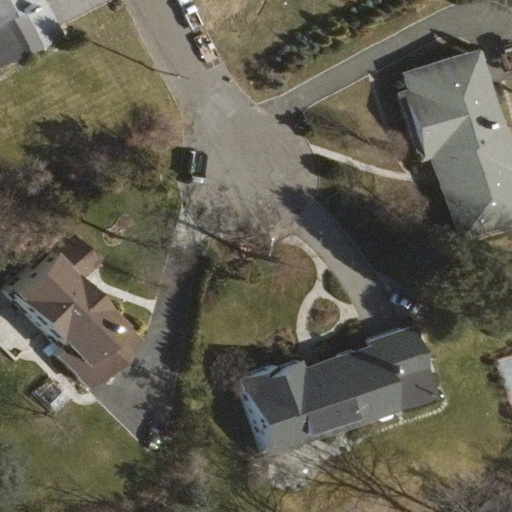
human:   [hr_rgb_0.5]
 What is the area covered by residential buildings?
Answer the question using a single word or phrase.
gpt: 1564m2

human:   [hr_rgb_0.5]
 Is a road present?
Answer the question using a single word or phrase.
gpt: yes

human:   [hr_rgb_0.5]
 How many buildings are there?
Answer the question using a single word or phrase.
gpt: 4

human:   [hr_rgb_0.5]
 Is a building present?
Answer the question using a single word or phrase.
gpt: yes

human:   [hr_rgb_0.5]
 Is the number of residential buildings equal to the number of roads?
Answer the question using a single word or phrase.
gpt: no

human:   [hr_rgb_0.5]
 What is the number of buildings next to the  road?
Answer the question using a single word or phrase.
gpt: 4

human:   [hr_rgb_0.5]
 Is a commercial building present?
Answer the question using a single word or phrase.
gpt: no

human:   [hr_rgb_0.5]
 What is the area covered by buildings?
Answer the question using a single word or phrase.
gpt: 1564m2

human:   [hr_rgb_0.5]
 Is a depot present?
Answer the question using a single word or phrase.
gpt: no

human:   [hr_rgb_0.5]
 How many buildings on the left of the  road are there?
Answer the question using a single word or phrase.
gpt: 2

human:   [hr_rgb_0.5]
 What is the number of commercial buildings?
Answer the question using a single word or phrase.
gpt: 0

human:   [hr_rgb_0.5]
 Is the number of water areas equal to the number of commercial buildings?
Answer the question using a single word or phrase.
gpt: yes

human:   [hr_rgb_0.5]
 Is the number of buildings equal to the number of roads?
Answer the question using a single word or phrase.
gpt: no

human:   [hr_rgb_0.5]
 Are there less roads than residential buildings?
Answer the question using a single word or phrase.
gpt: yes

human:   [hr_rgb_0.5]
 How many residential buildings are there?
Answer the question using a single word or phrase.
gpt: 4

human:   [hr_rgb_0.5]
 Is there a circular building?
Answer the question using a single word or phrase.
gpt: no

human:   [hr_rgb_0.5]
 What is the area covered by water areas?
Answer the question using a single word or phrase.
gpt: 0m2

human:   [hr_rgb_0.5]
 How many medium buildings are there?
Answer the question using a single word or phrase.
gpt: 1

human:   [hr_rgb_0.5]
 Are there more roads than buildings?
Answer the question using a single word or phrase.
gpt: no

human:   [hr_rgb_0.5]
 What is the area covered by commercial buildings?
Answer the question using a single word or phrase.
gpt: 0m2

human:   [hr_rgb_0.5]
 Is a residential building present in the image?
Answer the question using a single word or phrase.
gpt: yes

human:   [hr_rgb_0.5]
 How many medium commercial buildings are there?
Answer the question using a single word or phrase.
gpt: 0

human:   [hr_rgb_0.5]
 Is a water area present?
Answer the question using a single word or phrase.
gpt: no

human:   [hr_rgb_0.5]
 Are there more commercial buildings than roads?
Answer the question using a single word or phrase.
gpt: no

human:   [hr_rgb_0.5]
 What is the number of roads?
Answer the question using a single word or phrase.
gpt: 1

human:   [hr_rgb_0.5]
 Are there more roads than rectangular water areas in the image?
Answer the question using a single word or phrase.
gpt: yes

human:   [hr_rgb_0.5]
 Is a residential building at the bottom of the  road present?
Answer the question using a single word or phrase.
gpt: yes

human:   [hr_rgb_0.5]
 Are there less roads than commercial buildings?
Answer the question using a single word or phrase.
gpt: no

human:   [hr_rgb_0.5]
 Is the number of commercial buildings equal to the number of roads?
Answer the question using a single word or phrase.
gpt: no

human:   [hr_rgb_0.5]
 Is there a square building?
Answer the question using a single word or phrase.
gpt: no

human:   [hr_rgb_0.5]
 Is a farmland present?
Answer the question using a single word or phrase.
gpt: no

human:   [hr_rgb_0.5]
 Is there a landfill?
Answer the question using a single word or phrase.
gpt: no

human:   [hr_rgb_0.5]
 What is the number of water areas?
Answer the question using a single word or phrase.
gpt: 0

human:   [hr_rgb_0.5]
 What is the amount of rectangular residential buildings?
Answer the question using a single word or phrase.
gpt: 0

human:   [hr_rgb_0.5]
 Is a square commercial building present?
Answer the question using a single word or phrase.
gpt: no

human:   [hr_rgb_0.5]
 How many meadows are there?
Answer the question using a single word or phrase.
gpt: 0

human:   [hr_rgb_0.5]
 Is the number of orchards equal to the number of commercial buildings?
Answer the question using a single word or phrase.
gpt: yes

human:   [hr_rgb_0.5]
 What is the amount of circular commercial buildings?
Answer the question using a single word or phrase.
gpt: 0

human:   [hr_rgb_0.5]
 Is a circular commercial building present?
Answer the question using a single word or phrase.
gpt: no

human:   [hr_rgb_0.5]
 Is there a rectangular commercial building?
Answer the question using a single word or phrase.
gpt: no

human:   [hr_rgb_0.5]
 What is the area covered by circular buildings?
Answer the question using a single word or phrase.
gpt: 0m2

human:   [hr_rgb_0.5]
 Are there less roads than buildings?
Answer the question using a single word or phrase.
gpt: yes

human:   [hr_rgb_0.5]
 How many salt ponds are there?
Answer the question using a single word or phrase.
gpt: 0

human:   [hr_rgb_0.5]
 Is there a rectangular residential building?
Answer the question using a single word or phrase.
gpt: no

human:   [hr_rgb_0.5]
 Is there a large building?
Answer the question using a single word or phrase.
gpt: yes

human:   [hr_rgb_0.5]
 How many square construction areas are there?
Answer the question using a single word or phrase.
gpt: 0

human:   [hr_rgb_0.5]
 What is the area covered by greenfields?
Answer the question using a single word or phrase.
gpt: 0m2

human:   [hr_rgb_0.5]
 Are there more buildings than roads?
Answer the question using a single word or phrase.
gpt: yes

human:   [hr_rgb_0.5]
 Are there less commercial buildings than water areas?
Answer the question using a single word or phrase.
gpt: no

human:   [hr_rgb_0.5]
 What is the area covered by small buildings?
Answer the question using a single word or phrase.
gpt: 98m2

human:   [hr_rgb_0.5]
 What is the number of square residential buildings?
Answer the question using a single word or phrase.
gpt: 0

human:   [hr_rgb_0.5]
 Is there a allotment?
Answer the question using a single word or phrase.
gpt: no

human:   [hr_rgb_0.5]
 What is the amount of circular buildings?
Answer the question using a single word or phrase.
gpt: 0

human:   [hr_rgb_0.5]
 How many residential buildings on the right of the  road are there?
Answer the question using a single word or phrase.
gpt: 2

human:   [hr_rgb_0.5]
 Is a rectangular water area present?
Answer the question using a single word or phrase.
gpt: no

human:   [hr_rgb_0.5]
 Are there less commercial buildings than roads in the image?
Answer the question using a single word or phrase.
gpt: yes

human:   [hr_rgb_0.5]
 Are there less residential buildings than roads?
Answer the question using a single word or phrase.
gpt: no

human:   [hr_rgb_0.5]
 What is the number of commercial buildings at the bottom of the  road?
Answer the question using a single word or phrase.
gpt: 0

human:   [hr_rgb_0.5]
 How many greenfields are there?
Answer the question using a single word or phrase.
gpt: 0

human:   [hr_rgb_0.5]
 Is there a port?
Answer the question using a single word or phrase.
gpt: no

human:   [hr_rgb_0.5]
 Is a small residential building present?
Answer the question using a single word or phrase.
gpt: yes

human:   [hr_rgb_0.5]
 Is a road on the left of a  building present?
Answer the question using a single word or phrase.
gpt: yes

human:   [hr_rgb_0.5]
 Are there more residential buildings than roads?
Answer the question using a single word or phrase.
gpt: yes

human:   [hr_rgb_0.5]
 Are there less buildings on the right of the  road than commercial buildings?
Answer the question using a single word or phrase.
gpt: no